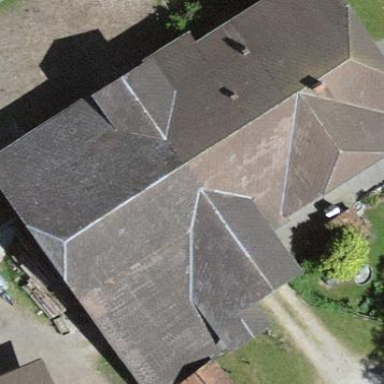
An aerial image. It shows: Farm building.